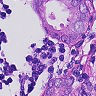
Metastatic tissue present: yes